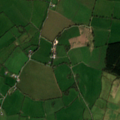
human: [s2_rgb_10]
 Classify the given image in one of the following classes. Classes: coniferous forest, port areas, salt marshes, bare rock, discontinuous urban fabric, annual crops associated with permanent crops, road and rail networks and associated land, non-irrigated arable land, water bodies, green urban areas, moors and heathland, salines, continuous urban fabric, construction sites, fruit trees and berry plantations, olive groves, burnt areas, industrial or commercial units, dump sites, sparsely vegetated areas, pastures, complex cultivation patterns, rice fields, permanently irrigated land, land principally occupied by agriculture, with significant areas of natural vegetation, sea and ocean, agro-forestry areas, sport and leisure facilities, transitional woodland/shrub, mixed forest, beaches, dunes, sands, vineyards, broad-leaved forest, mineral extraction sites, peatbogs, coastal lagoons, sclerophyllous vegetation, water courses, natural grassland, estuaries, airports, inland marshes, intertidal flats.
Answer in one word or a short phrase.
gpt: pastures, coniferous forest